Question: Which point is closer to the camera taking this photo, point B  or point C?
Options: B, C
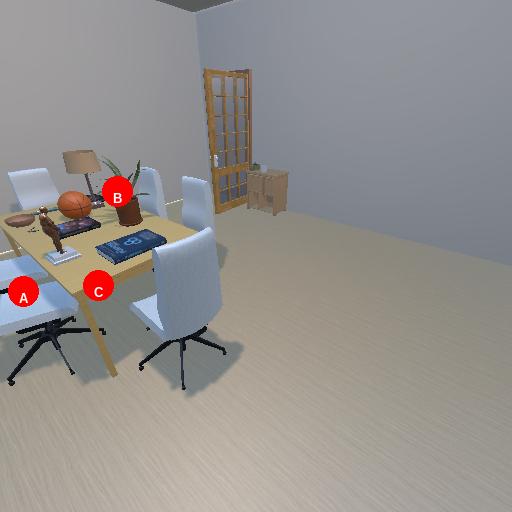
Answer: B